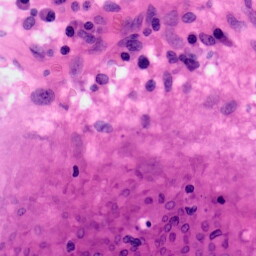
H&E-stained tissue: Colon